RGB frame:
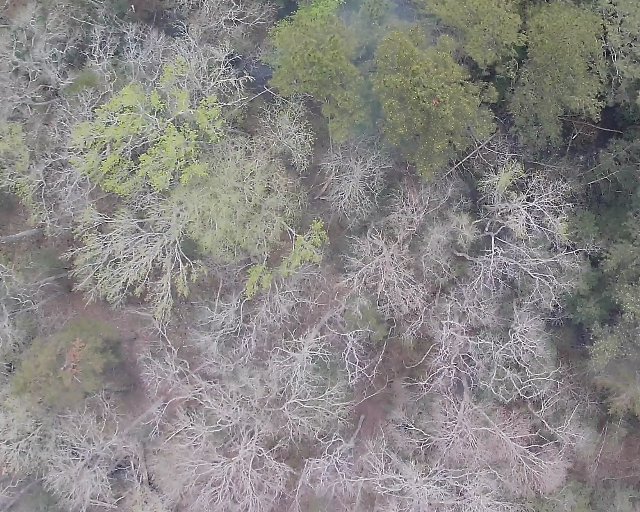
Thermal frame:
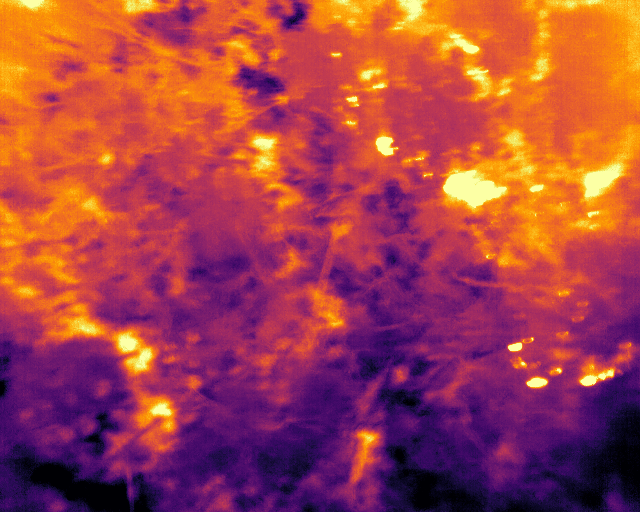
Captured: 2026-02-26 03:10:16
Pixels at or above 80 °C: 159 (fraction of frame: 0.0004852)